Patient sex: M
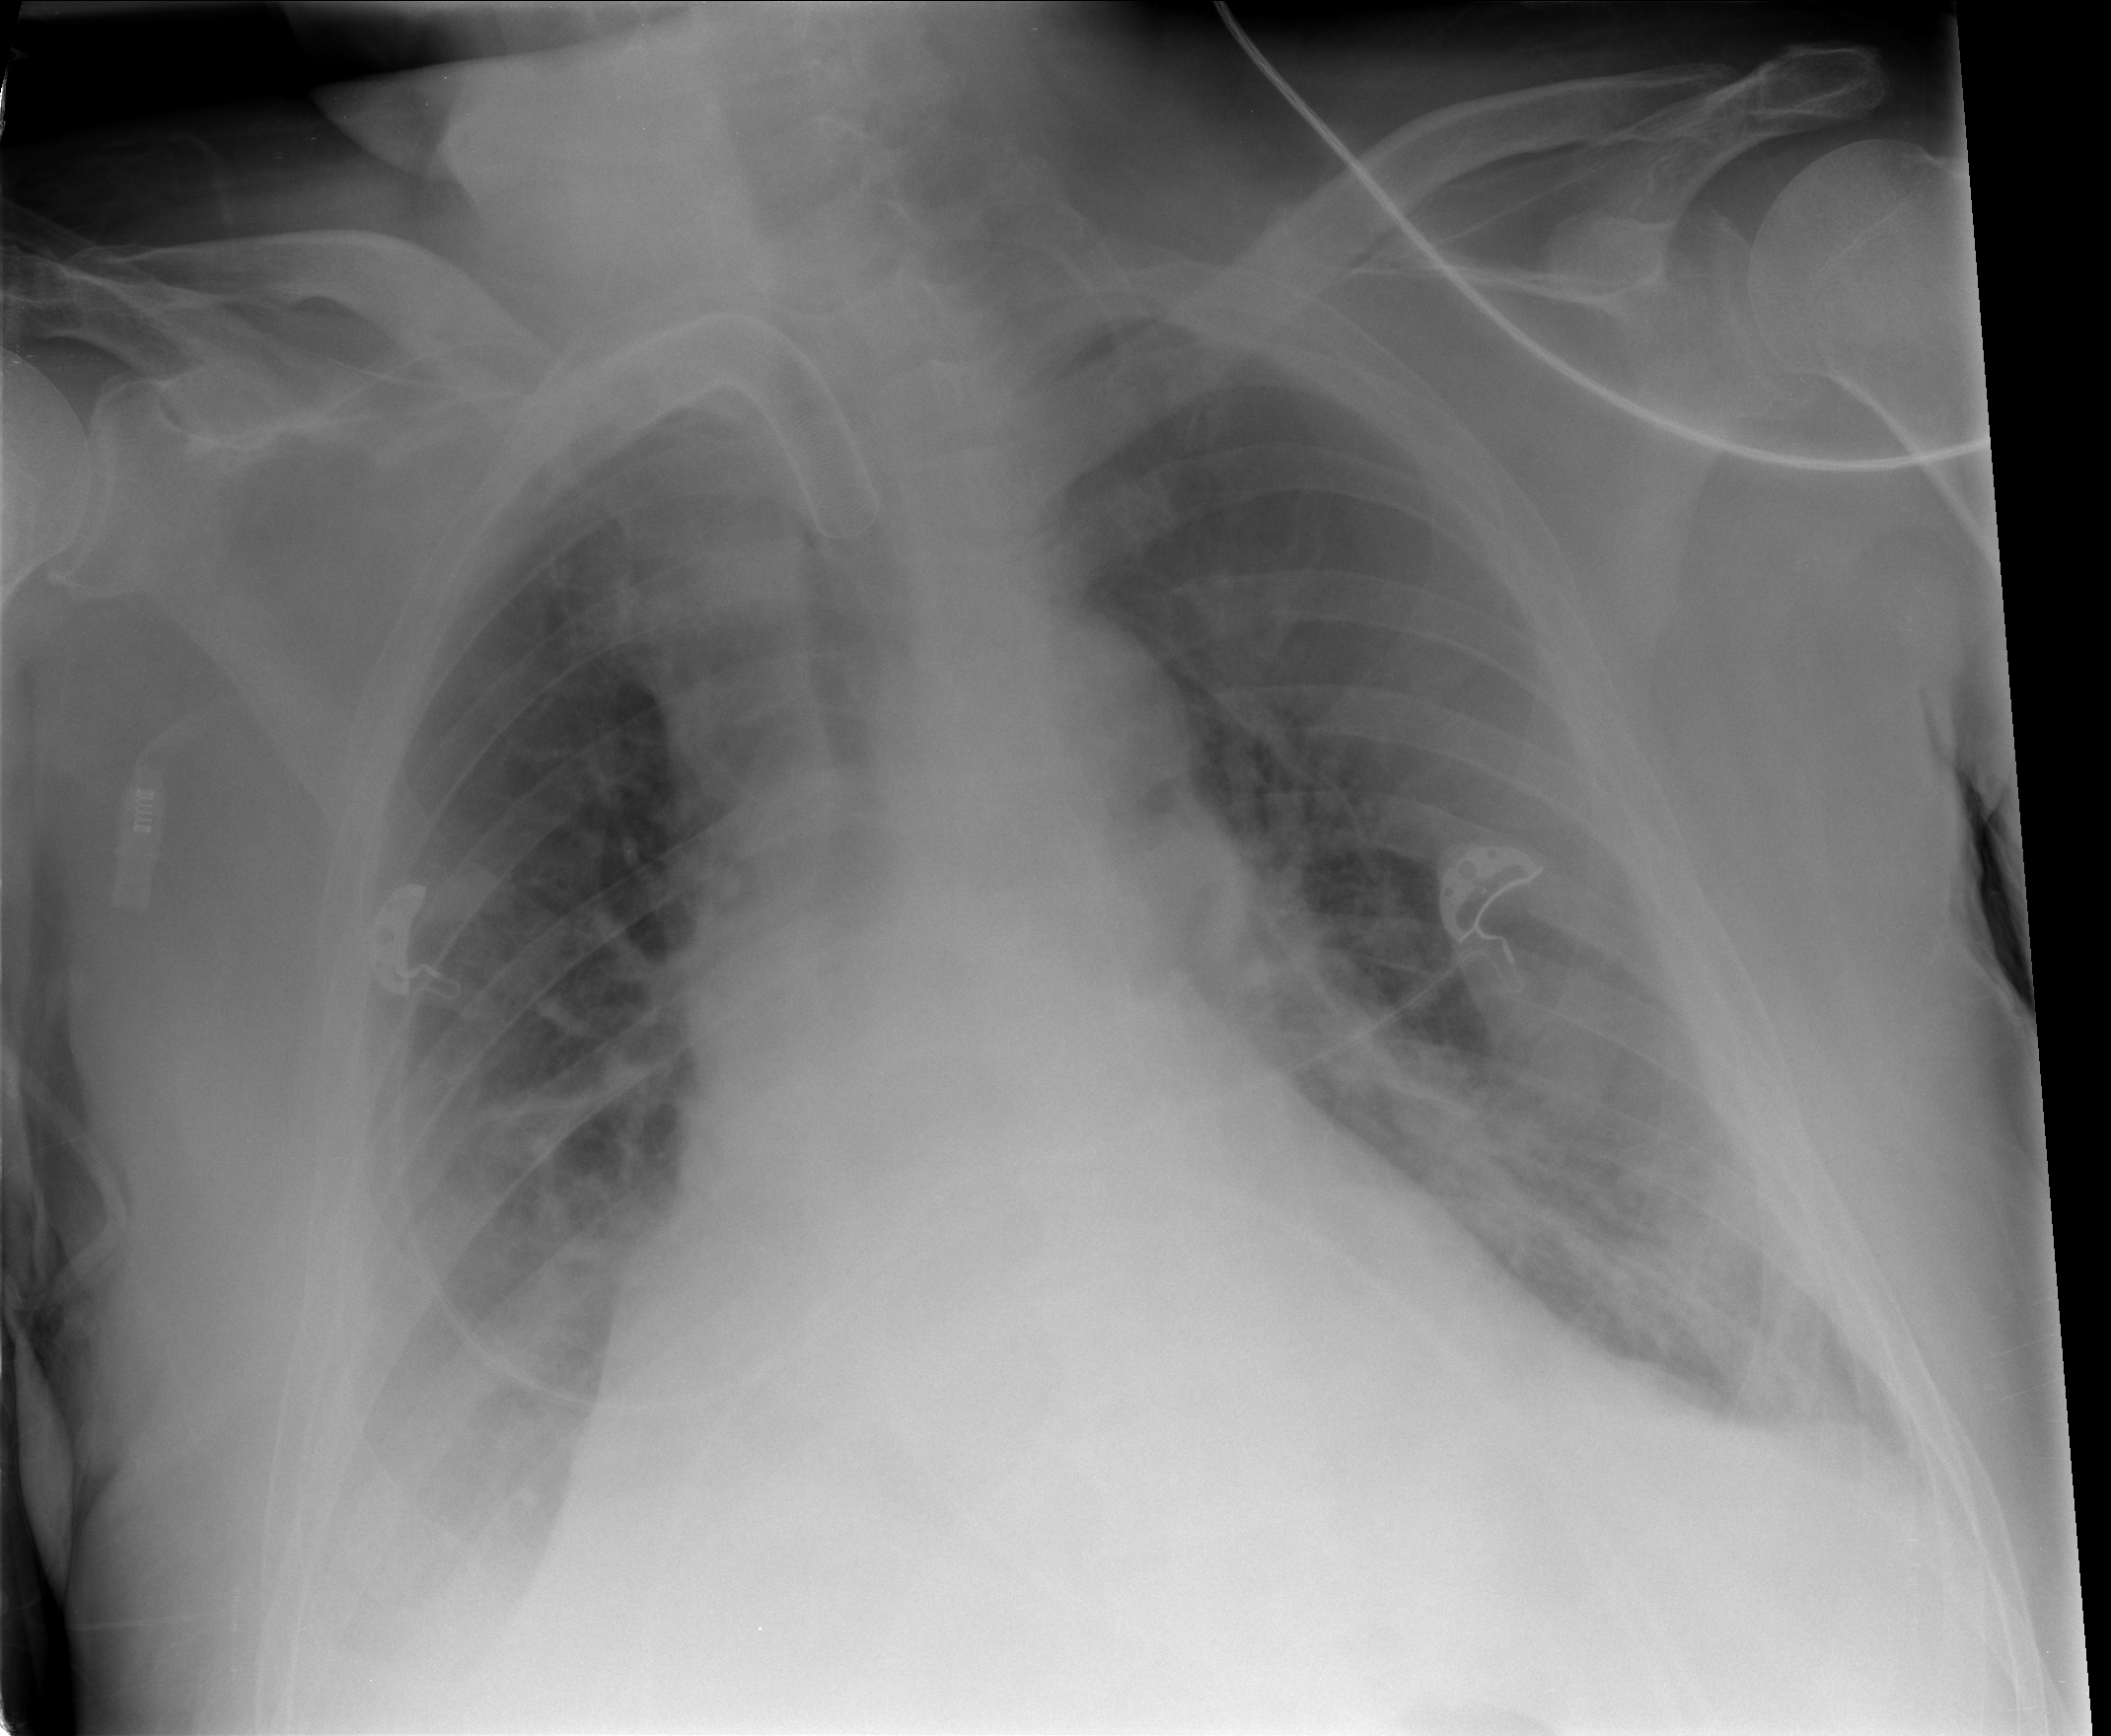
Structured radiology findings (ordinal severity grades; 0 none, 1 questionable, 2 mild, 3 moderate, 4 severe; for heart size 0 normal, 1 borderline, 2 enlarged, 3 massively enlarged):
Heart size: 2
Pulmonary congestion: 2
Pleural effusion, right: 2
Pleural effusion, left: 2
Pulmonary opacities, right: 2
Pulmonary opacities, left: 2
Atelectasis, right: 2
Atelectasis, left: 2